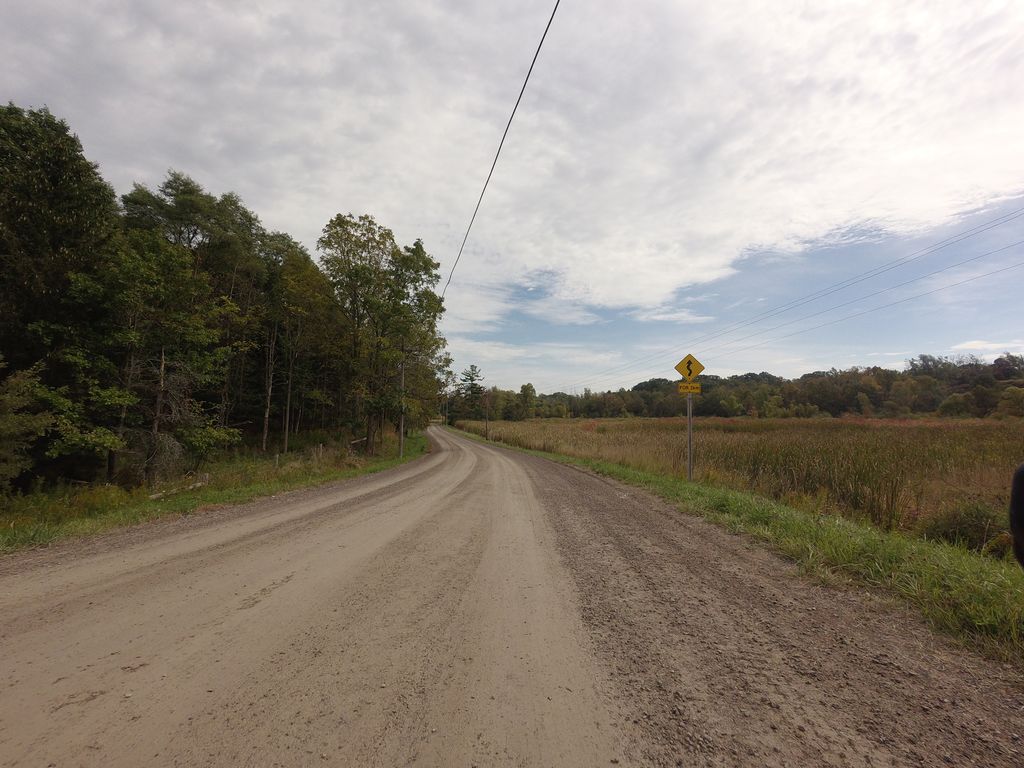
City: hamilton